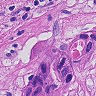
Metastatic tissue present: yes